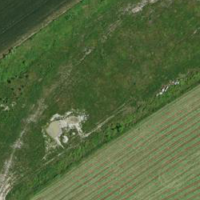
EUNIS habitat code: 56
Species observed at this site:
Alauda arvensis
Capreolus capreolus